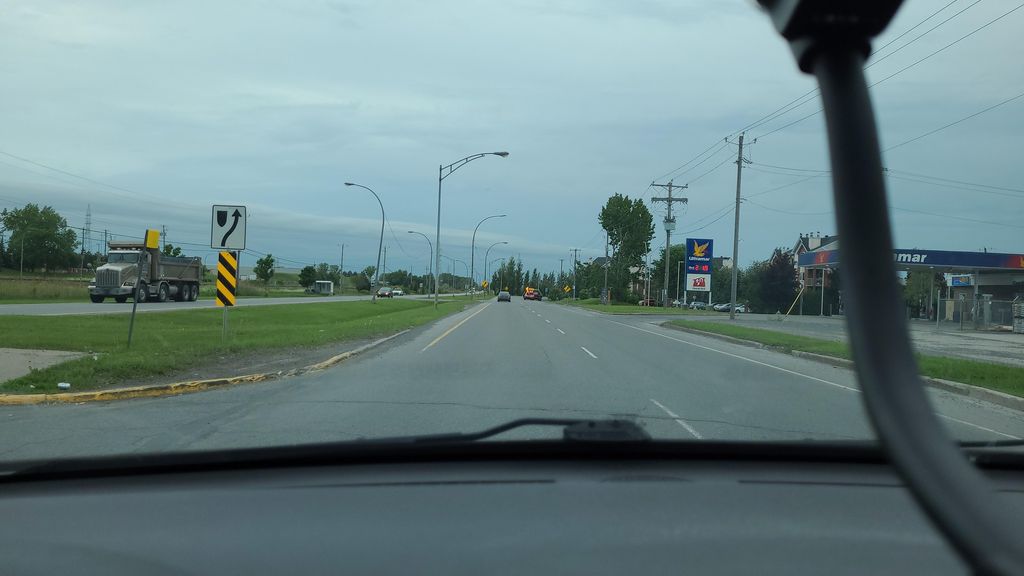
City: montreal